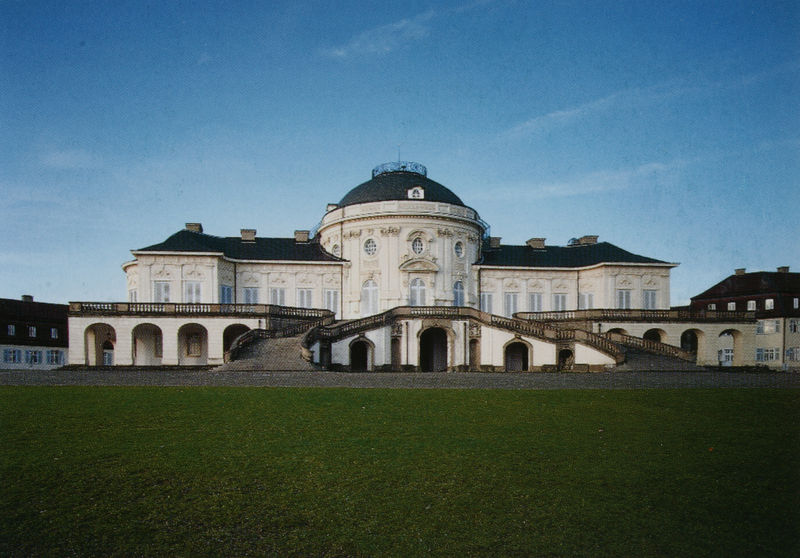
Titel: Nordseite
Künstler: Johann Friedrich Weyhing
Standort: Stuttgart
Institution: Schloss Solitude
Schlagwörter: blau, himmel, weiß, grün, fenster, schwarz, anlage, dach, gebäude, gras, haus, park, rasen, schloss, wiese, architektur, barock, land, theater, rokoko, rosa, oval, rund, garten, balkon, terrasse, farbig, ansicht, bogen, fassade, giebel, mauer, kies, rundbogen, kuppel, treppe, ornamente, stuck, geländer, tor, foto, eingang, arkade, palast, balustrade, arkaden, tore, lustschloss, sims, rundbögen, zentral, freitreppe, auffahrt, ballustrade, rampe, säulengang, bauwerk, bogengang, architekur, fasade, brühl, trppen, prontal, shcloß